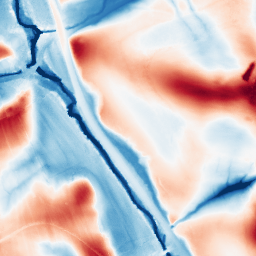
Category: edge_preserving
Decomposition family: guided
Decomposition parameters: radius: 32
eps: 0.001
Upsampling method: lanczos
Upsampling parameters: scale: 8
Upsampling scale: 8